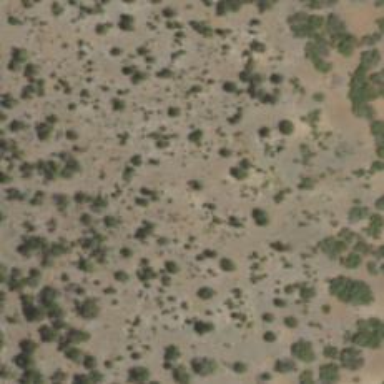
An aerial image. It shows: Patch of scrub vegetation.